Field crop: maize
Growth stage: 2
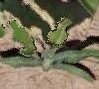
Species: maize